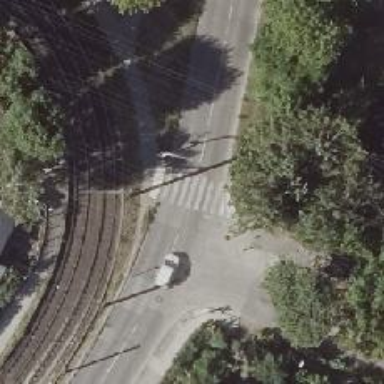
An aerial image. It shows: Marked footway crossing with zebra stripes.